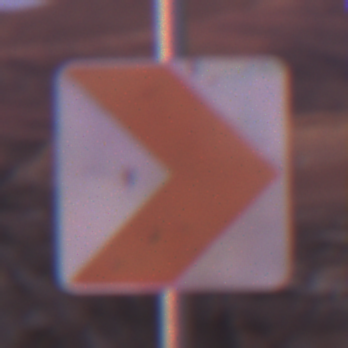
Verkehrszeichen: RichtungstafelnInKurvenKleinLinks
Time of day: Dawn
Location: Outdoor (Nature)
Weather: PartlyCloudy
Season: NotSpecified
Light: Natural